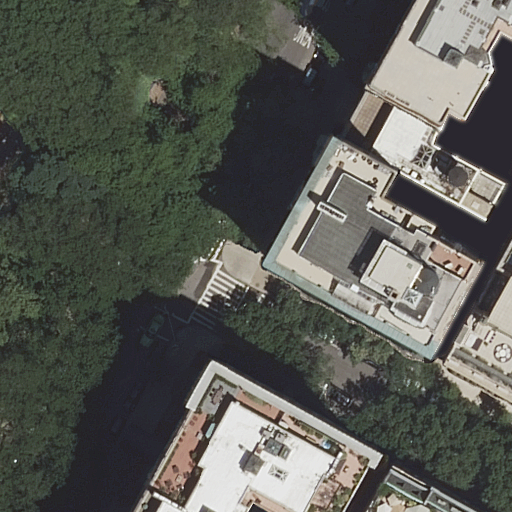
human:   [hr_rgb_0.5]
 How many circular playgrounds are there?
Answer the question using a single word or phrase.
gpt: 0

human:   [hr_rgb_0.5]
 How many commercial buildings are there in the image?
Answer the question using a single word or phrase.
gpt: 0

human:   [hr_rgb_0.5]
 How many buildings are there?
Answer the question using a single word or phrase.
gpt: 6

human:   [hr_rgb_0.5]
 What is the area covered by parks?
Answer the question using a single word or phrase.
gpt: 10631m2

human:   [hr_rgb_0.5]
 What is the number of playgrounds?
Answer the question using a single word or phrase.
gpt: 1

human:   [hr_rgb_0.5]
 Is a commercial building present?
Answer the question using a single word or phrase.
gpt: no

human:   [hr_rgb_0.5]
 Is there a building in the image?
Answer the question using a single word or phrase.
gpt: yes

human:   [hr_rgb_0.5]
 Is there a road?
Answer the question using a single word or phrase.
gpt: yes

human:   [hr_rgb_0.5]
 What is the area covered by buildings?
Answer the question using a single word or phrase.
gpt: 3723m2

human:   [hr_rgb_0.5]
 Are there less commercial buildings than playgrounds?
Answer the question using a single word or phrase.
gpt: yes

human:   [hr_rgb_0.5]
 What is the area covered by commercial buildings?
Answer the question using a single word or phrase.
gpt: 0m2

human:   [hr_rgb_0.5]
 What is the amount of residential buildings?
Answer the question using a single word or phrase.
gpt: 6

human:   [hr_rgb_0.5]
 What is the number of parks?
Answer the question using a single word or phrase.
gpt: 1

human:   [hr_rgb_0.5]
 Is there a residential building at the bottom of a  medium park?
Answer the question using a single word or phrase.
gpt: no

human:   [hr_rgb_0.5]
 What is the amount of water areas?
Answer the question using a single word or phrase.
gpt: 0

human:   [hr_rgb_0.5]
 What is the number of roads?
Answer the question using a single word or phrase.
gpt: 3

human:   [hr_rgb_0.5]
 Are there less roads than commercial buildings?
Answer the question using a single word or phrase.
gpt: no

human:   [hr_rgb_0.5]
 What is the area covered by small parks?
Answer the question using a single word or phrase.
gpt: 0m2

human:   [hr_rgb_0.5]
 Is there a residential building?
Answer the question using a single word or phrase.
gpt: yes

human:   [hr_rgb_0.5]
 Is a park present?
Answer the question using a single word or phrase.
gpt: yes

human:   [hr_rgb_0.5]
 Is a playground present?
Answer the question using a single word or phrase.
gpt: yes

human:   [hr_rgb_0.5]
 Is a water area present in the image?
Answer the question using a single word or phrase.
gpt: no

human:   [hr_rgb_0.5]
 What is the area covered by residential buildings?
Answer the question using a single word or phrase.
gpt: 3723m2

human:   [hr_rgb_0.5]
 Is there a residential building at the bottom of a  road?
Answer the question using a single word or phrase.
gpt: yes

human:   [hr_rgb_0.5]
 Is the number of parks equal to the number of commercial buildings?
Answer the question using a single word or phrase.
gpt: no

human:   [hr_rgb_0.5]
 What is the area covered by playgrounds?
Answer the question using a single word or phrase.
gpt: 1642m2

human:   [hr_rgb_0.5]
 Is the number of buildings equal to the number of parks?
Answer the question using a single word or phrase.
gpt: no

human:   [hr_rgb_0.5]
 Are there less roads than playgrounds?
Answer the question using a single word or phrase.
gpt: no

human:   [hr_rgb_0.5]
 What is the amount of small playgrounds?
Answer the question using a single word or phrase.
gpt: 0

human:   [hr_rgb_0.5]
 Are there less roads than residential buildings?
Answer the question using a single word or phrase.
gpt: yes

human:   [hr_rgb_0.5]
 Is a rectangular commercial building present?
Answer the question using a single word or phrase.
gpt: no

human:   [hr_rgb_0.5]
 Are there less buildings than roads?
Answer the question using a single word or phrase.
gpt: no

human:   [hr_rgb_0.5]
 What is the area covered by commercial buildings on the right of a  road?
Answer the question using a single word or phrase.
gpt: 0m2

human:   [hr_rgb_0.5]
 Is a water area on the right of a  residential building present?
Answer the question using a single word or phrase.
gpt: no

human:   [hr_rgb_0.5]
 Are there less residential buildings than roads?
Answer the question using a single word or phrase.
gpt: no

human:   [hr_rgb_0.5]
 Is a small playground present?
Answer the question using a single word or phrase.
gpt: no

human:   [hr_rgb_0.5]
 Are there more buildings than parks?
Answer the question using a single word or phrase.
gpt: yes

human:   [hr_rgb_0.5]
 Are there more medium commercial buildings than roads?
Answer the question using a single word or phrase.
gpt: no

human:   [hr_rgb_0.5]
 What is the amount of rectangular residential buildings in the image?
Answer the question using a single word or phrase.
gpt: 2

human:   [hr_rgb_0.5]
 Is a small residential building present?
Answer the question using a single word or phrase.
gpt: no

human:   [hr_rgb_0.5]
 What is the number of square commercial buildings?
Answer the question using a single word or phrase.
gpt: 0

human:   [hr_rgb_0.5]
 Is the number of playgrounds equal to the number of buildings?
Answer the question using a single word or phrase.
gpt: no

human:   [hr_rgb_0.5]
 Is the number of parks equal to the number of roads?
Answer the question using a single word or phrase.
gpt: no

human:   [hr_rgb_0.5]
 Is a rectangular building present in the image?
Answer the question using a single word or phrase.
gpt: yes

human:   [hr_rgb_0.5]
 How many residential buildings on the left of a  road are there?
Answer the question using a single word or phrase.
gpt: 0

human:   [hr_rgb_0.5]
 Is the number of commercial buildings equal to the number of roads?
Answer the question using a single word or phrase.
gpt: no

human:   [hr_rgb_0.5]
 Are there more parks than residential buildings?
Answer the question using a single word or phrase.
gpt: no

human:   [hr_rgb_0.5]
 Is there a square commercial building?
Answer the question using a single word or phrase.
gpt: no

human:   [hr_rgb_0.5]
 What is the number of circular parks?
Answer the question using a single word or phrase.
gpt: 0

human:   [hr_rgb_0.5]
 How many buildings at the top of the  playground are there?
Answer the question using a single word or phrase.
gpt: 0

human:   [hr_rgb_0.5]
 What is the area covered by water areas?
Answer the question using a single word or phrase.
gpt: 0m2

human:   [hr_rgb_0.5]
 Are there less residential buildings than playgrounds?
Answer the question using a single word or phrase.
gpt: no

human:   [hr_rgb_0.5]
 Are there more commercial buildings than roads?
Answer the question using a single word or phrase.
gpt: no

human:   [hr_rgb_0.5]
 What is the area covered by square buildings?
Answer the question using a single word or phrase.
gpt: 0m2

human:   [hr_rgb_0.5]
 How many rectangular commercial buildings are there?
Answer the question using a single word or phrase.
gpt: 0

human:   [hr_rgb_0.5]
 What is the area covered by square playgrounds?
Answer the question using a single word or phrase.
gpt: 0m2

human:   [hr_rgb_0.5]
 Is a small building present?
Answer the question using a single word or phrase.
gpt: no

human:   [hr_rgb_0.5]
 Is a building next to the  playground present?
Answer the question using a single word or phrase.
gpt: yes

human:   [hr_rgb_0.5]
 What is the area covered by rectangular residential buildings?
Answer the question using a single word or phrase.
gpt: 570m2

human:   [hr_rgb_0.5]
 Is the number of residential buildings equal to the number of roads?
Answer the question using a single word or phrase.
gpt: no

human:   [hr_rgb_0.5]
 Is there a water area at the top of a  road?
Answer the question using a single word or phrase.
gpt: no

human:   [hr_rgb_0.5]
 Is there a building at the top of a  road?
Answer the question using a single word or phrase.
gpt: yes

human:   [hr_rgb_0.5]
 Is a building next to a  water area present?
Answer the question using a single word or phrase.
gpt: no

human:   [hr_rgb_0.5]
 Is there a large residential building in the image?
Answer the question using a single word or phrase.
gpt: yes